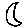
Label: moon